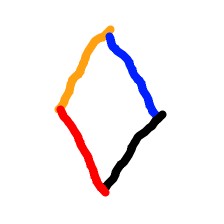
Shape: rhombus